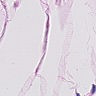
Metastatic tissue present: no